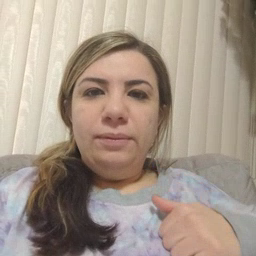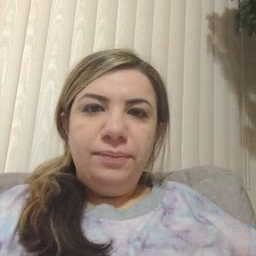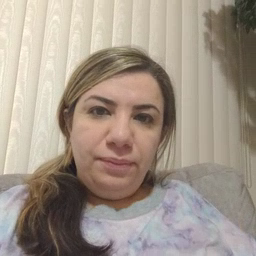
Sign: bath